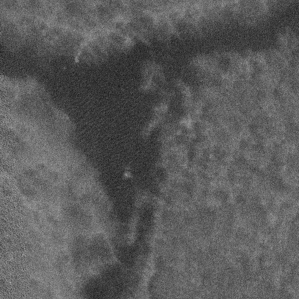
Label: frost